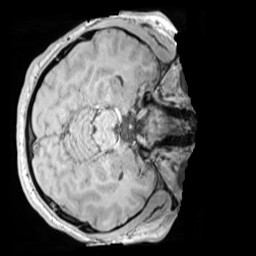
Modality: MP2RAGE
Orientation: axial
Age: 13
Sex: female
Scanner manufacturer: siemens
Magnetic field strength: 3 T
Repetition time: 4 s
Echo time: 0.00303 s